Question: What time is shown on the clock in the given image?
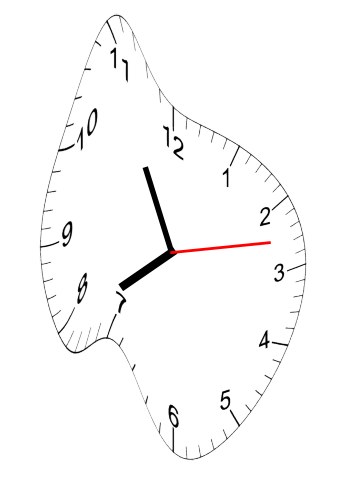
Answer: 07:55:13